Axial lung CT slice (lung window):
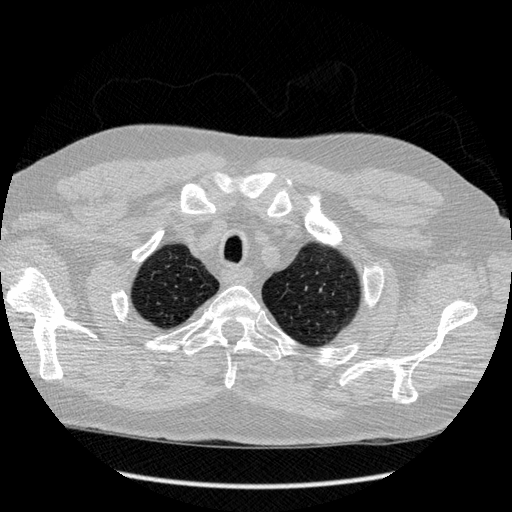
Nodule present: no